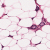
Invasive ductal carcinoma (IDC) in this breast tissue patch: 0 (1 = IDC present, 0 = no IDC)